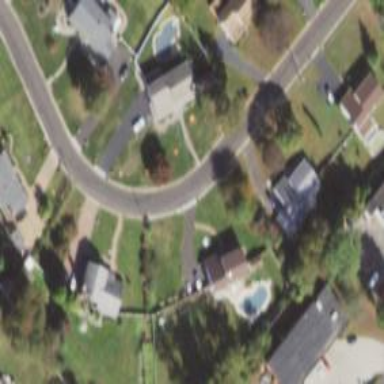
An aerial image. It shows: Driveway leading to service road.